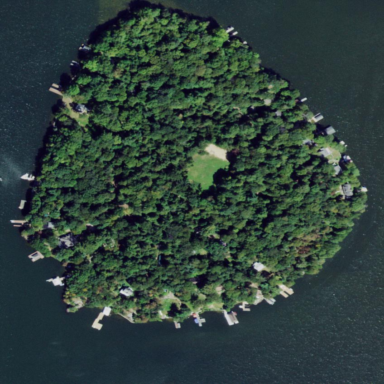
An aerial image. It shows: Island.